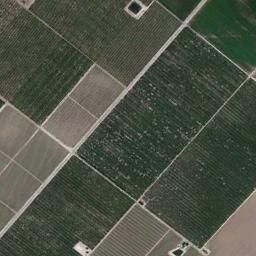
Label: rectangular_farmland